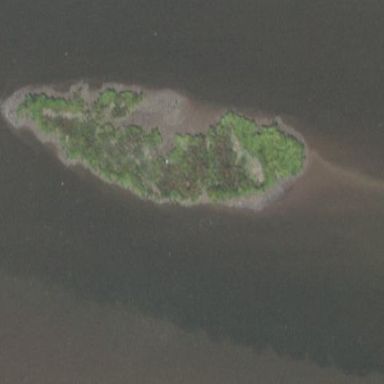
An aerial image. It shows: Island.